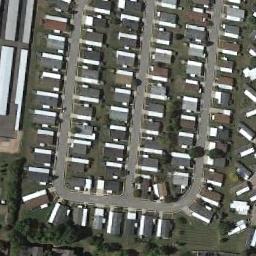
Label: residential